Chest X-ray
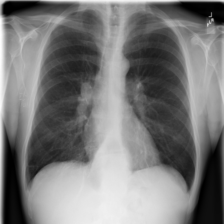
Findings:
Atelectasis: negative
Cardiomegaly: negative
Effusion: positive
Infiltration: negative
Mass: negative
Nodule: negative
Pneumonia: negative
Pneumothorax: negative
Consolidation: negative
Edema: negative
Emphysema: negative
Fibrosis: negative
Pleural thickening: negative
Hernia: positive